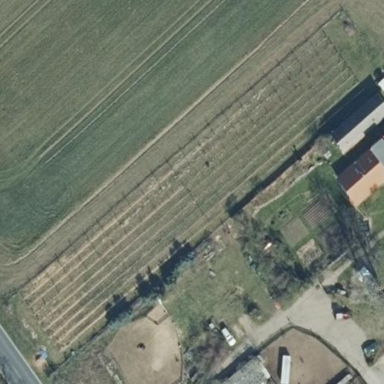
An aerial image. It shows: Plant nursery.